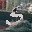
Label: 5